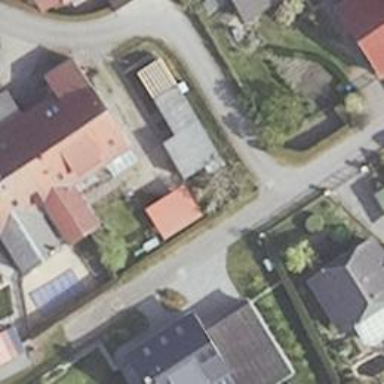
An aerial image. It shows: Residential building.